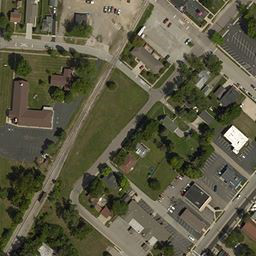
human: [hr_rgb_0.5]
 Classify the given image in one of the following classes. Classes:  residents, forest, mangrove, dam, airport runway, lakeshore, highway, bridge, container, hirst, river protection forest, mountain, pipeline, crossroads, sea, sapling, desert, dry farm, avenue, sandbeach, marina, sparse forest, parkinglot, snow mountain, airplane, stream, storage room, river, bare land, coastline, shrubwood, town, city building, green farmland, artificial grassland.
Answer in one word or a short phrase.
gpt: town